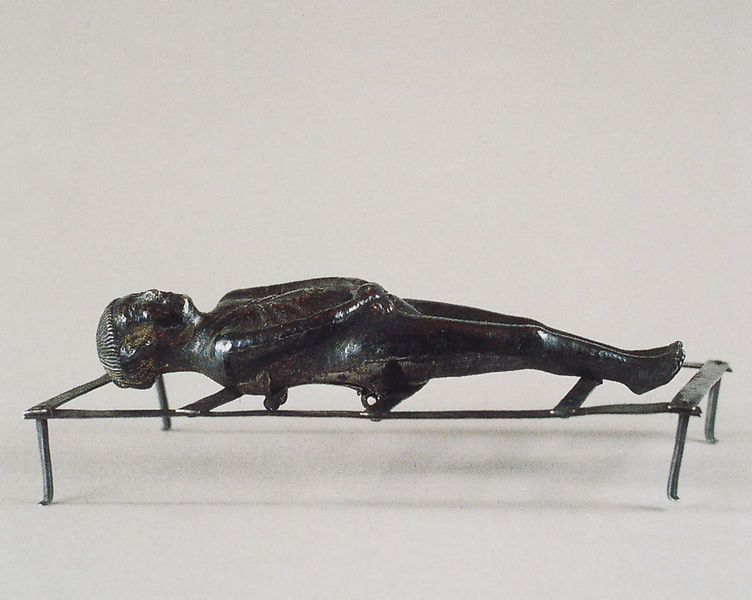
Titel: Reliquiar des hl. Laurentius
Standort: Quedlinburg (EU - D - Sachsen-Anhalt)
Schlagwörter: kopf, körper, mann, nackt, frau, schwarz, blick, arme, gesicht, mensch, stein, hände, figur, skulptur, statue, beine, füße, liegen, gefaltet, gerade, bett, metall, gestell, bronze, liegend, oben, liege, figut, aufen, schläfer, hääre, kliegen